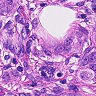
Metastatic tissue present: yes